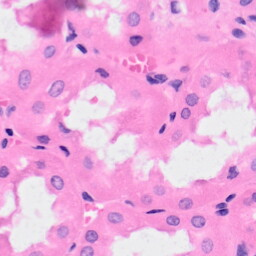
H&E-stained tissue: Kidney